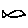
Label: fish